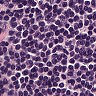
Metastatic tissue present: no